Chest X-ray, PA view. Patient: 26 years old, sex M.
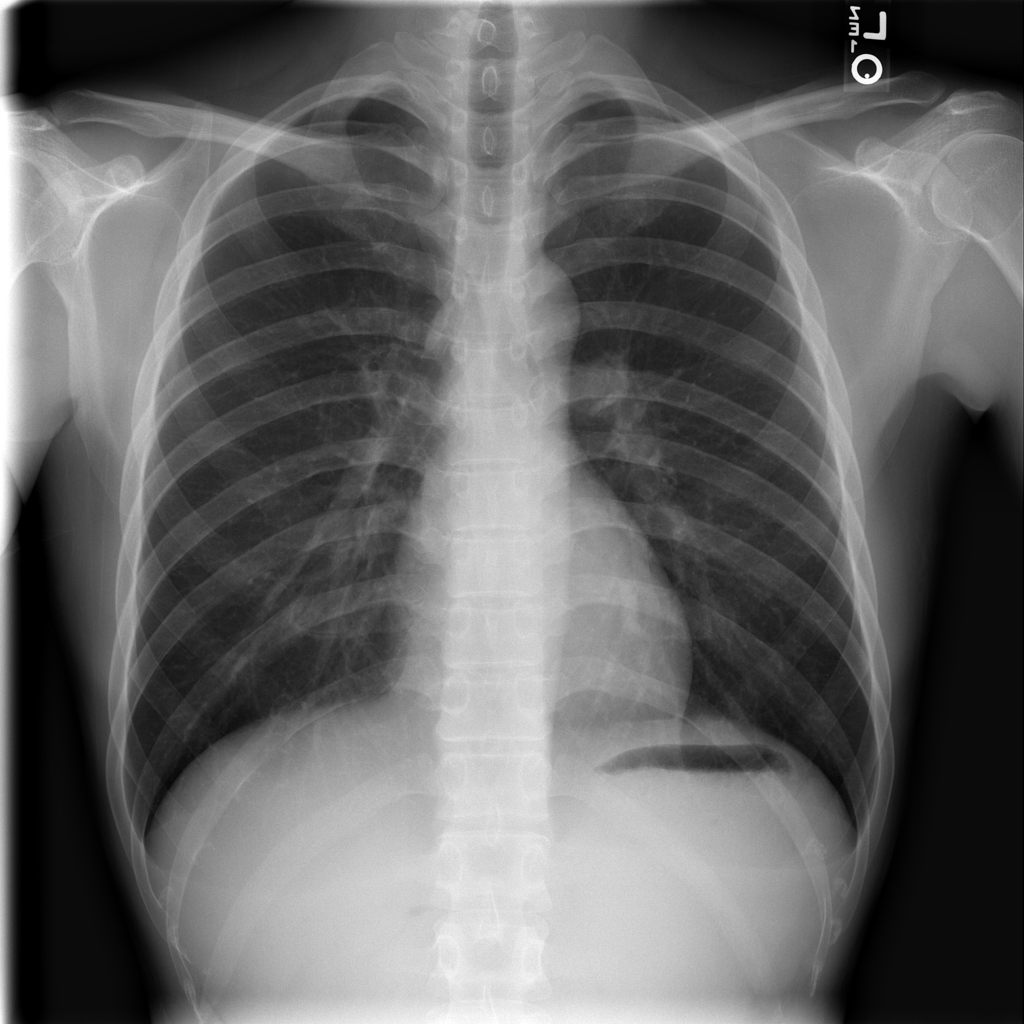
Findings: No Finding